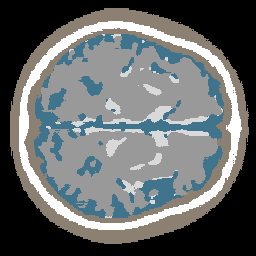
Label: no_lesion